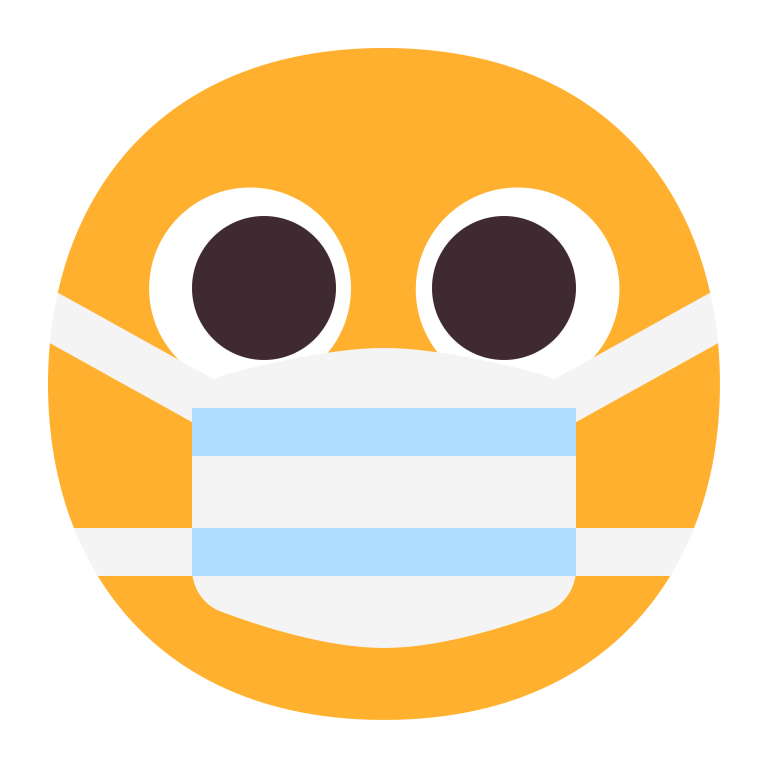
face with medical mask flat